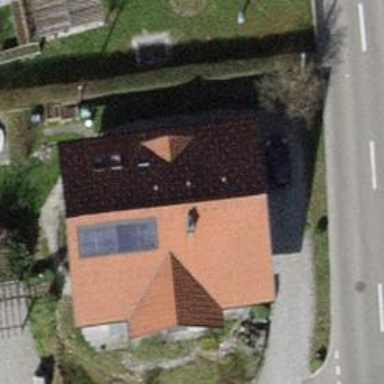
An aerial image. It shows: Detached residential building with gabled roof covered in brown roof tiles. The roof orientation is along the building.